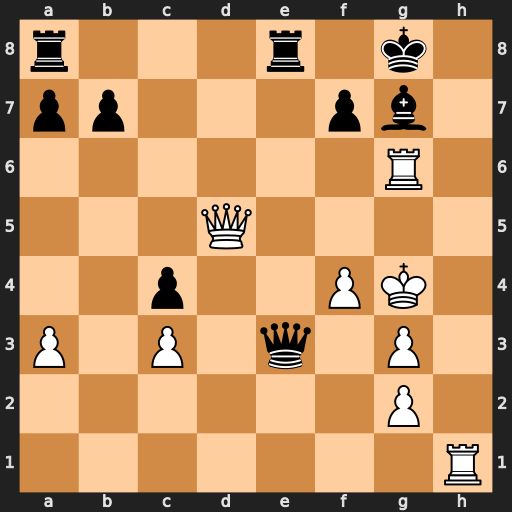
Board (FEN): r3r1k1/pp3pb1/6R1/3Q4/2p2PK1/P1P1q1P1/6P1/7R
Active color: w
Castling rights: -
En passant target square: -
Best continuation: Rxg7+ Kxg7 Qg5+ Kf8 Rh8#